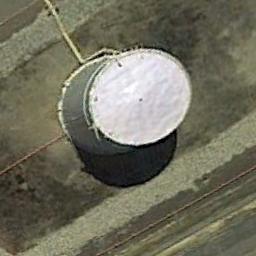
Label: storage_tank